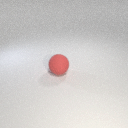
large red rubber sphere